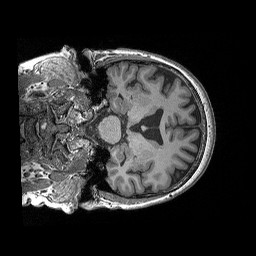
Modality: T1w
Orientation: coronal
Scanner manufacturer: siemens
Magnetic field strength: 3 T
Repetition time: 2.3 s
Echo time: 0.00298 s